Question: I would like to change the Gradle version to 3.5.1 according to the project version received from git using this eclipse.
So I changed the editing path for the system environment variable, but if you enter 'gradle -v' in cmd, only 4.4 appears.
I looked for various solutions on the Internet, but it didn't work out.
How can I change the version?
And how can I erase the existing version 4.4 completely? I tried to erase it, but it kept popping up even if I deleted all the related files.
'gradle -v':

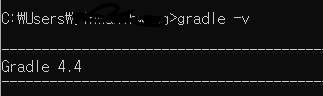
Answer: First, you need to know where Gradle is installed on your device. You can type 'where gradle' in your terminal and the path will pop up.
Then, after you deleted the old version, go to <URL>.
Make sure that the old version is not included in your environment variables. If so, remove the old version and add the new one.
You can check Windows path variable by typing 'echo %PATH%' in CMD.